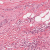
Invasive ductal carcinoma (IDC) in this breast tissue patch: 1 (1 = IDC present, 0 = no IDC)